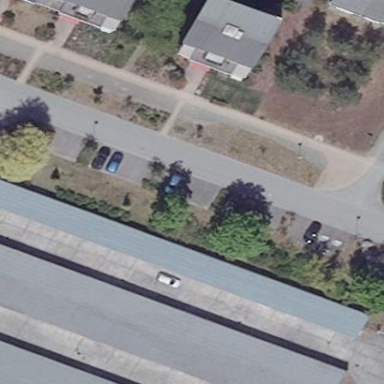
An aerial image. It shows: Group of garages.